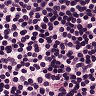
Metastatic tissue present: no